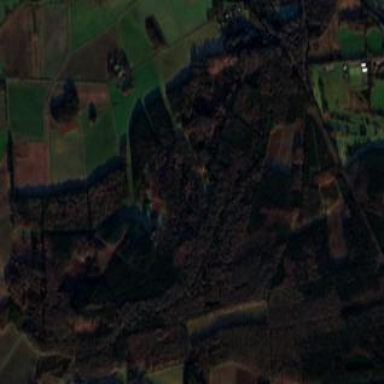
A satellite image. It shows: Serene woodland landscape.